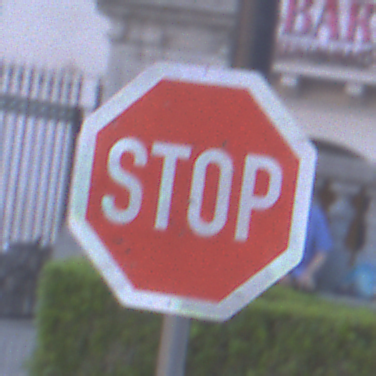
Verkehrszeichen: Stop
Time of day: SunriseSunset
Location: Outdoor (Urban)
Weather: PartlyCloudy
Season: NotSpecified
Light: Natural